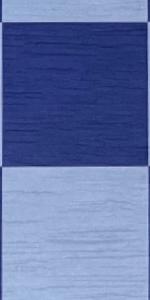
Label: Empty